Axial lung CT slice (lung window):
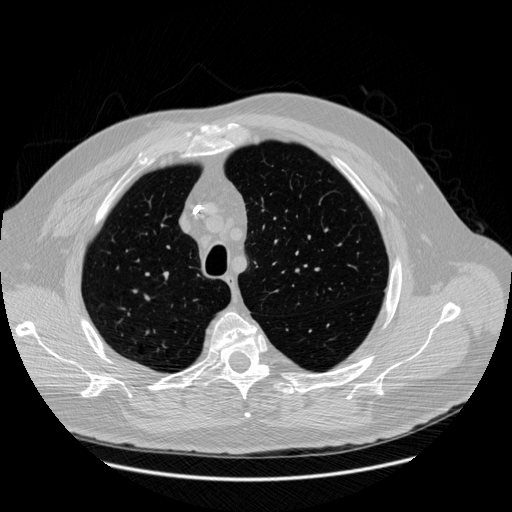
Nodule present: no